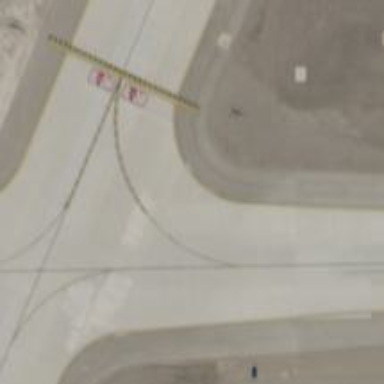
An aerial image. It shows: Image of taxiway at airport.